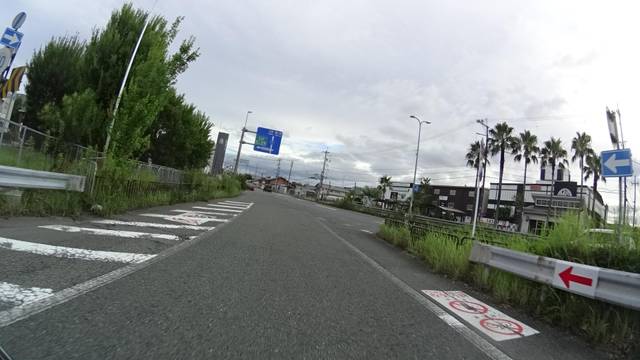
Region: Japan
Coordinates: 34.953, 135.746